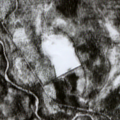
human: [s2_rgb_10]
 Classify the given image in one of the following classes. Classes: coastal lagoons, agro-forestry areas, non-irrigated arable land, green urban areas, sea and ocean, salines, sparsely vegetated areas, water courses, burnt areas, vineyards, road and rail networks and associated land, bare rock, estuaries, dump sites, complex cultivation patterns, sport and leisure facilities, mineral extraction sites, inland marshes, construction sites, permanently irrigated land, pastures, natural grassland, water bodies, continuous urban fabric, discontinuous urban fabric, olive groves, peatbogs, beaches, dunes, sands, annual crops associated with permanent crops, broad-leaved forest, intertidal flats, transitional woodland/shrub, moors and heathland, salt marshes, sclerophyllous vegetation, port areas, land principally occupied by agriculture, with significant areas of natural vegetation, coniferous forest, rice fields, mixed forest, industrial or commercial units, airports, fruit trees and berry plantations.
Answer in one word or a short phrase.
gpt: coniferous forest, mixed forest